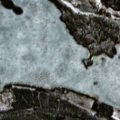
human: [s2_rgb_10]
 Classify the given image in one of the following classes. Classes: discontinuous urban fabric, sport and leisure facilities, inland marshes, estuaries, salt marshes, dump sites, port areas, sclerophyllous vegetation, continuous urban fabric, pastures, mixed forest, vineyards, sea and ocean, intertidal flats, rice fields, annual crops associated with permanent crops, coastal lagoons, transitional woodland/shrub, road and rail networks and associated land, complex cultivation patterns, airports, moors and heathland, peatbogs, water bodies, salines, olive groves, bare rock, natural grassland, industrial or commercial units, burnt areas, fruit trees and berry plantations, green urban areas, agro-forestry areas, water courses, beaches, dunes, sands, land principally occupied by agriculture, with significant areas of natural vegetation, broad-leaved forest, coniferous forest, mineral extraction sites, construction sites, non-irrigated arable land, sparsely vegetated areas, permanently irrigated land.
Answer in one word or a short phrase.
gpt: coniferous forest, water bodies